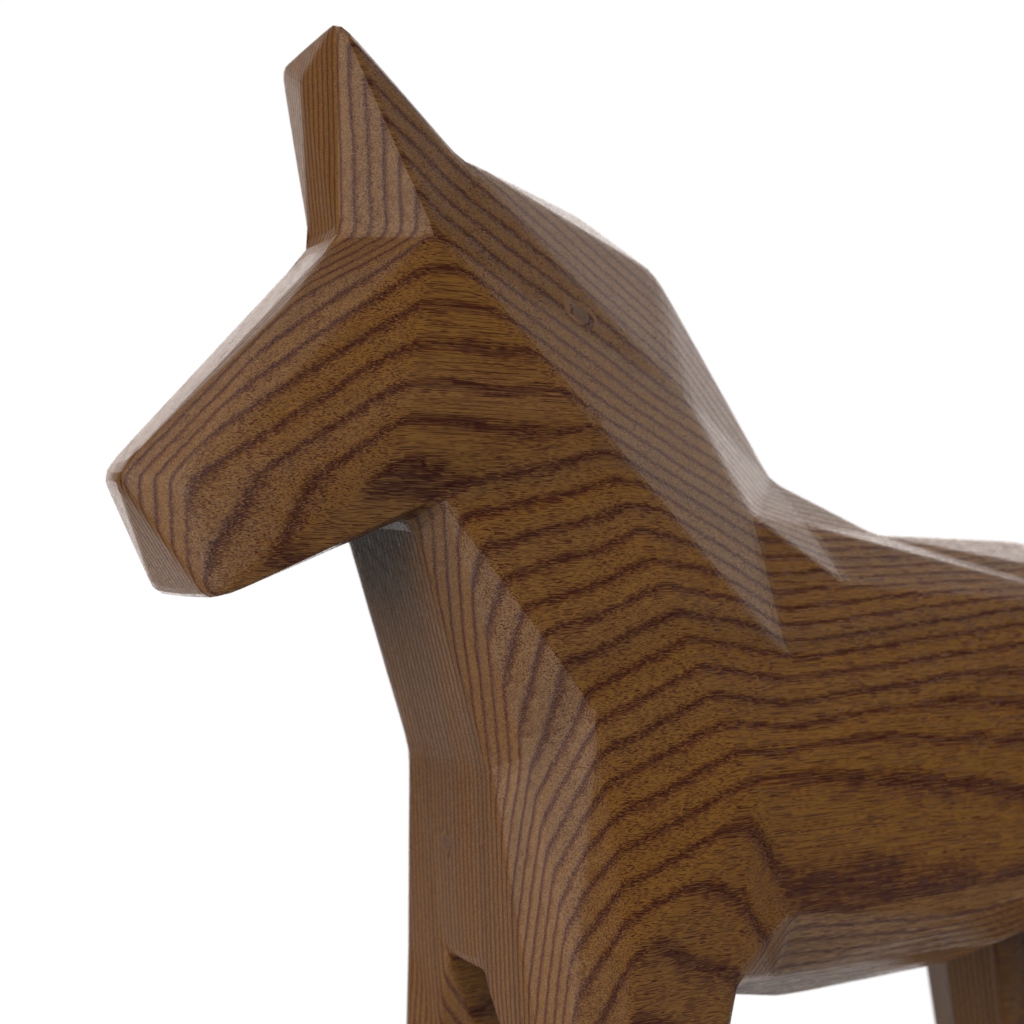
A high quality rendering of a dalahest_oak dalecarlian horse figurine made of varnished dark oak standing on a white surface in an a white studio with artificial white studio lighting,medium shot fromfront right side , 50 mm, f 22